Question: I'm trying to learn data structures myself and I'm struggling to understand how the remove method should work for a Binary Search Tree. I'm following the example from Data Structures and Algorithms - Barnett & Del Tongo textbook:

I've got most of it working, however this section of my code is resulting in the tree being incorrect:
'''
//Case 4
TreeNode largestValue = nodeToRemove.left;
while (largestValue.right != null) {
//Find the largest value in the left subtree of nodeToRemove
largestValue = largestValue.right;
}
TreeNode n = findParent(largestValue.getKey(), this.root);
n.right = null;
nodeToRemove.key = largestValue.getKey();
'''
If you can help me fix it or recommend a better resource that will help me construct this method correctly, that would be great.
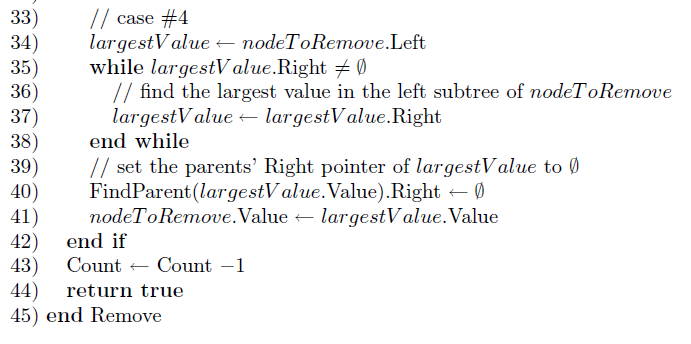
Answer: Hmm. What exactly is case 4?
It seems these lines are likely the culprit:
'''
TreeNode n = findParent(largestValue.getKey(), this.root);
n.right = null;
'''
How can you be sure that n's side must be set null? What if n is the same as nodeToRemove? That is, the largest value in the left subtree is in the node which is nodeToRemove.?
Maybe you need an additional case to handle this.